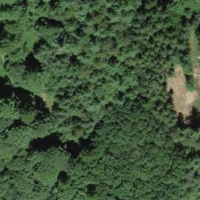
EUNIS habitat code: 44
Species observed at this site:
Larix decidua
Picea abies
Sorbus aucuparia
Euonymus europaeus
Abies alba